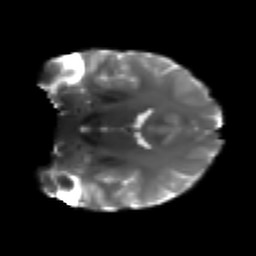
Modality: T2w
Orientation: coronal
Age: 27
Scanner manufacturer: siemens
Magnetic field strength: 3 T
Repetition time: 4.52 s
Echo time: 0.084 s